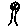
Label: tree